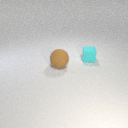
small cyan rubber cube to the right of large brown rubber sphere